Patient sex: M
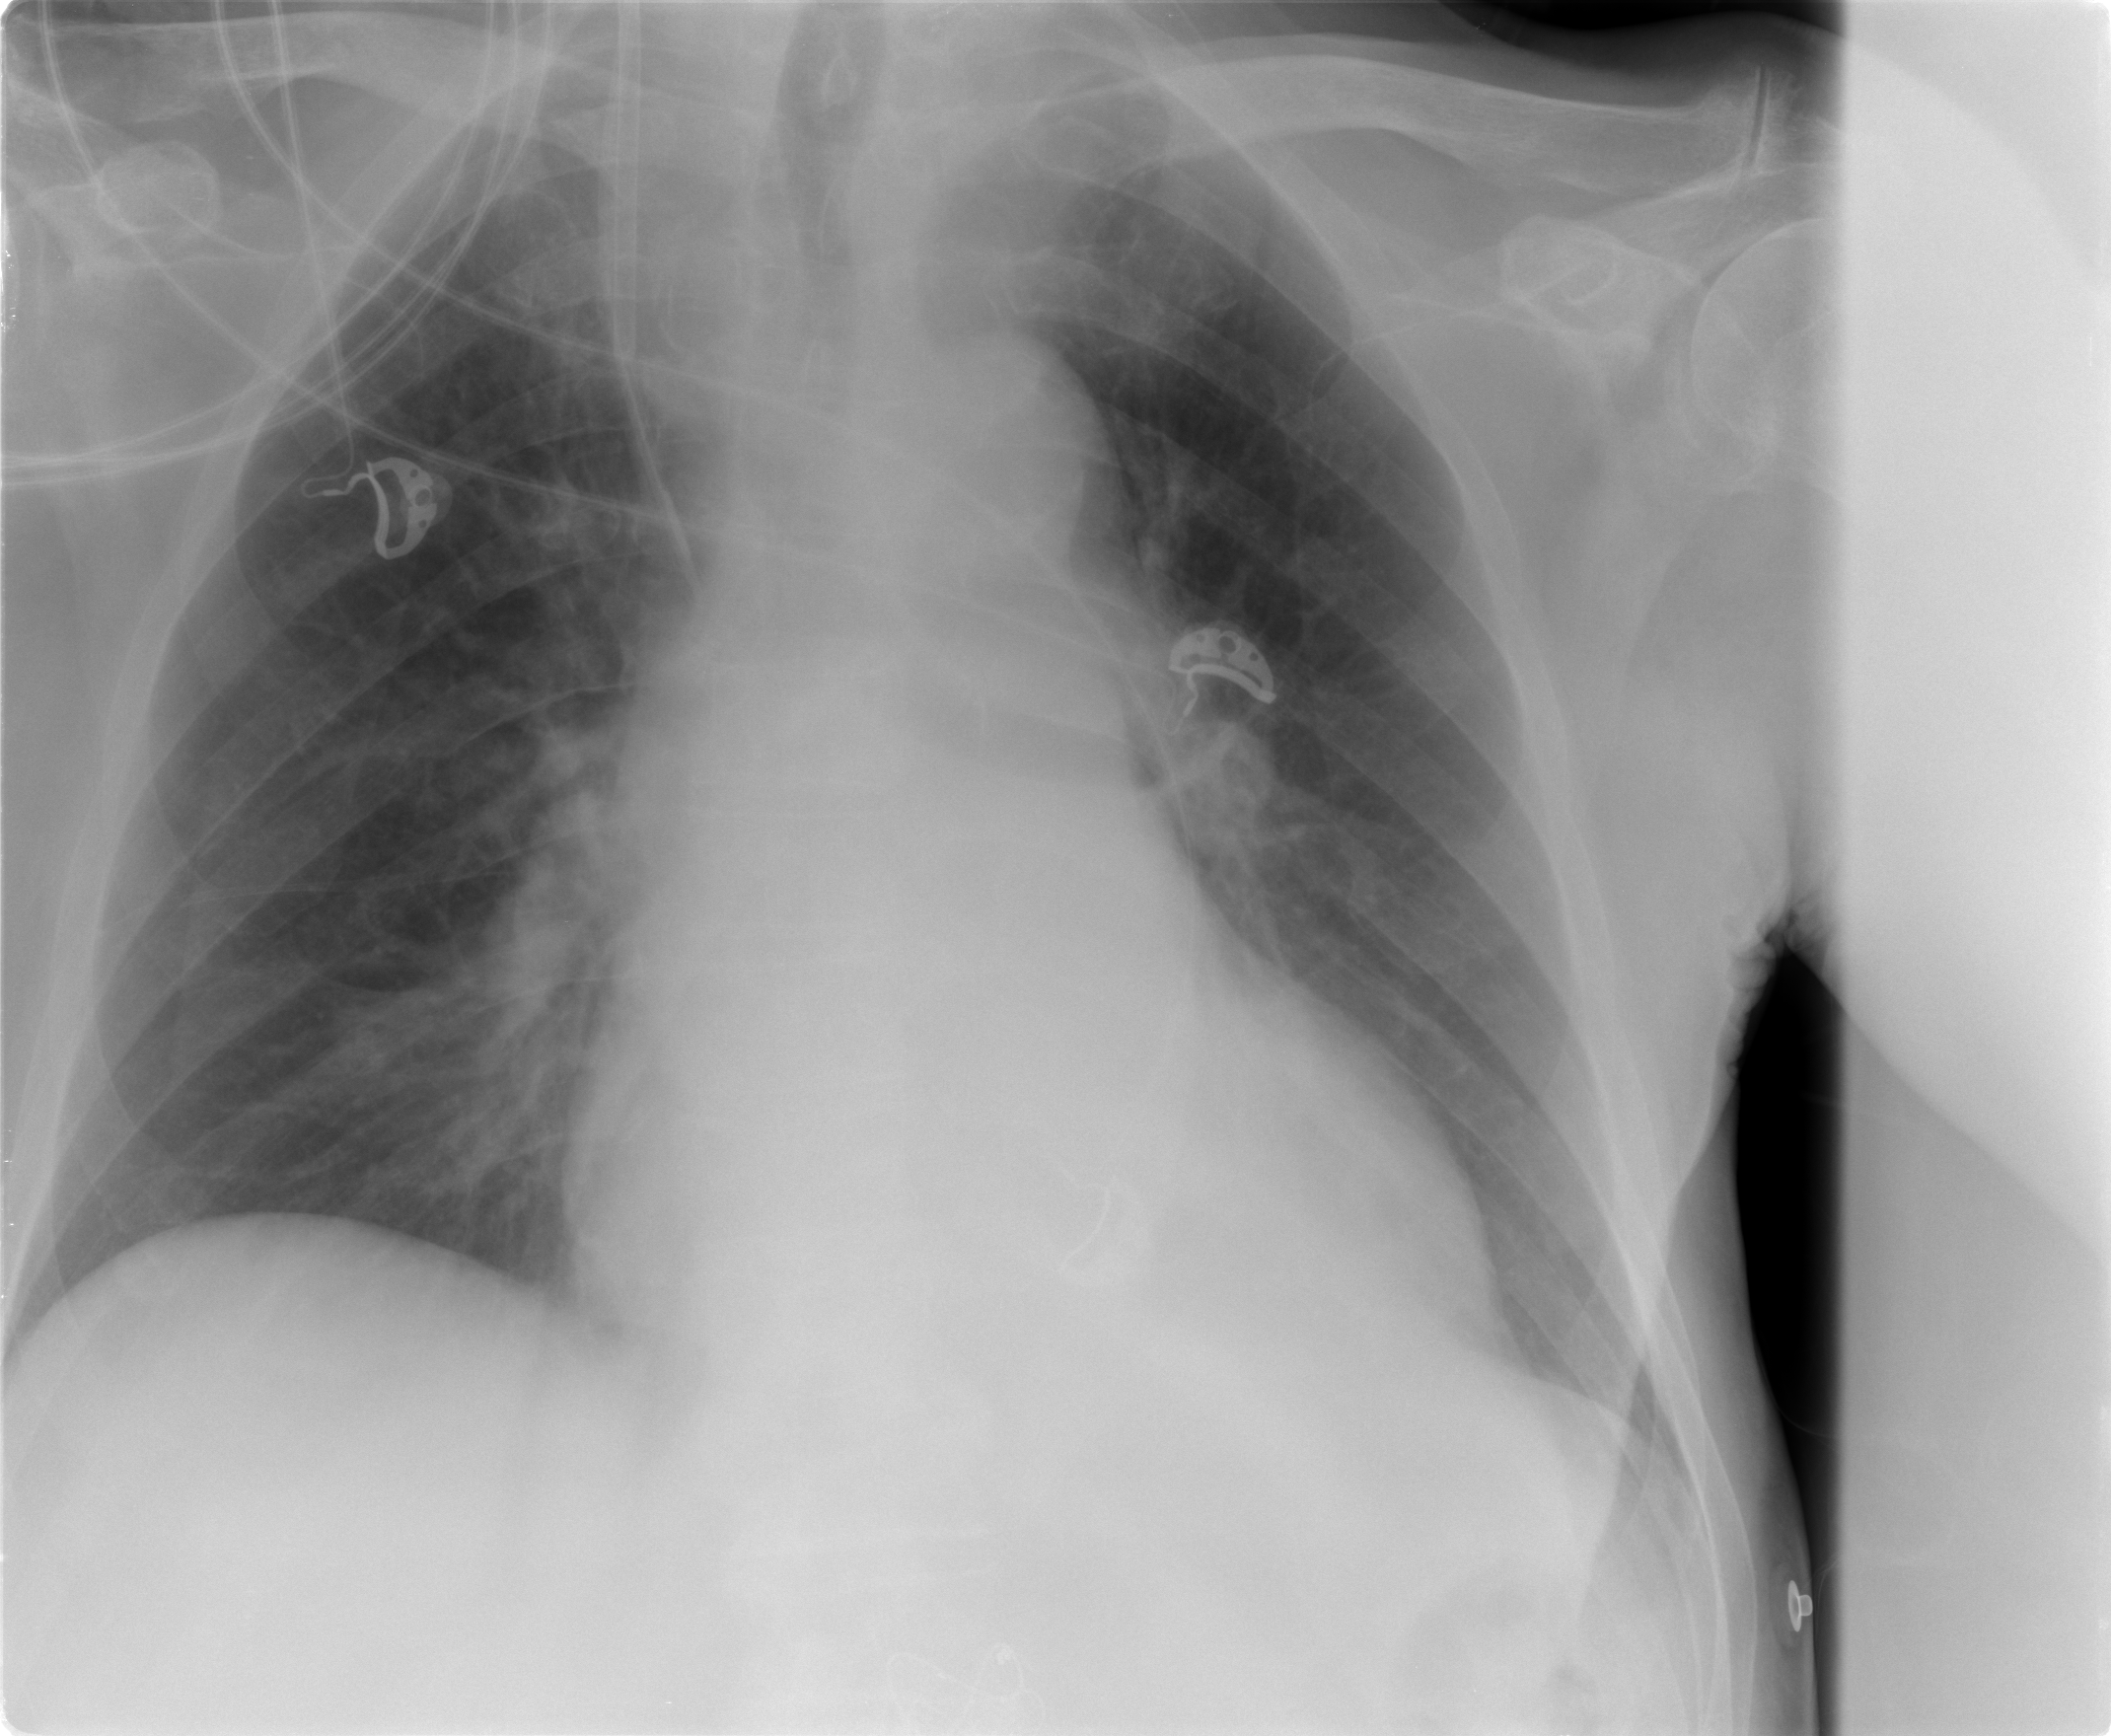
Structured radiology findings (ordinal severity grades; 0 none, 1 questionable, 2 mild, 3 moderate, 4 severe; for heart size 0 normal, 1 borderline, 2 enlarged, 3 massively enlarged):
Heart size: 0
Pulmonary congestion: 2
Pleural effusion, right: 0
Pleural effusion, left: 0
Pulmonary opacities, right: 0
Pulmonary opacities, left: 0
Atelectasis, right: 0
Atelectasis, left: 0